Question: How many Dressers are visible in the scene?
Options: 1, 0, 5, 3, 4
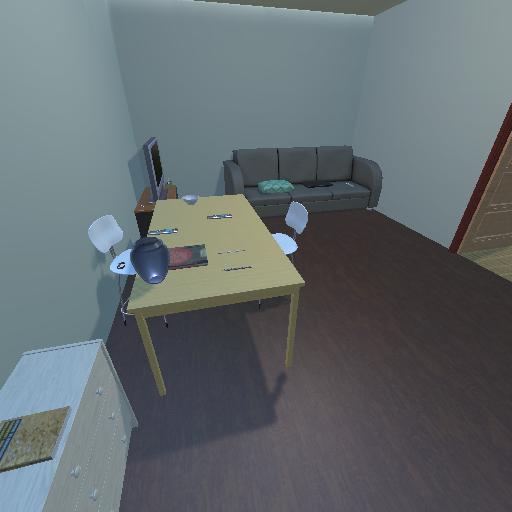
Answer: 1